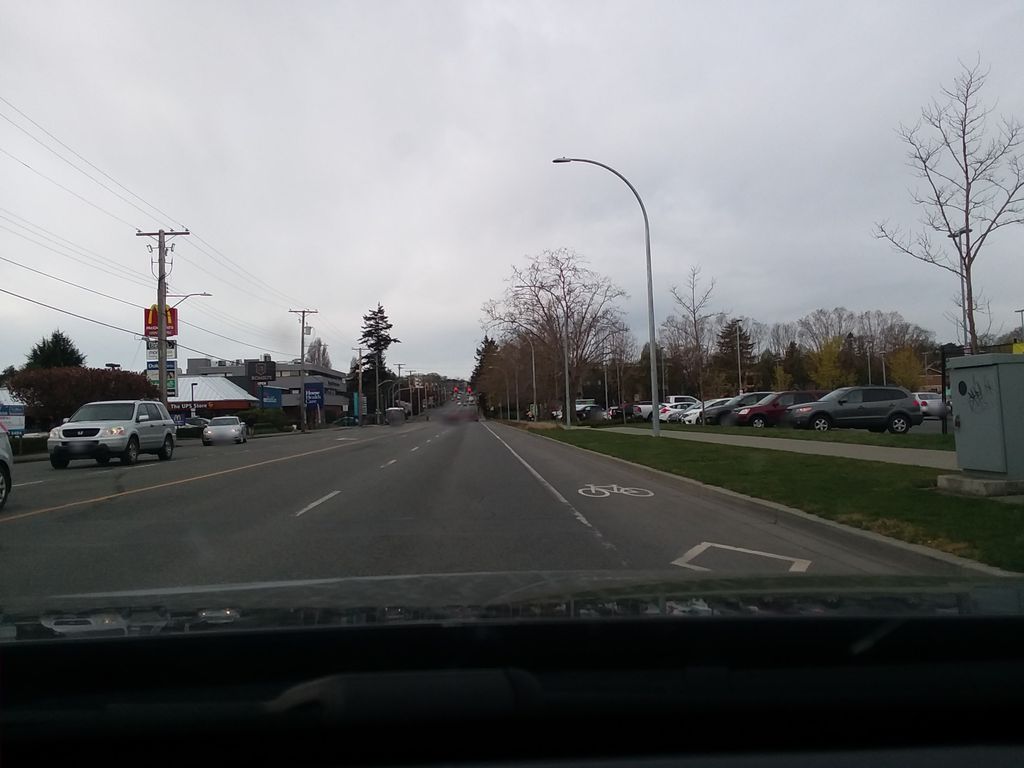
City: victoria